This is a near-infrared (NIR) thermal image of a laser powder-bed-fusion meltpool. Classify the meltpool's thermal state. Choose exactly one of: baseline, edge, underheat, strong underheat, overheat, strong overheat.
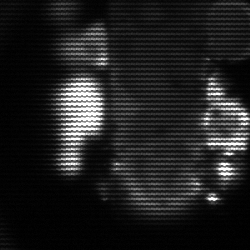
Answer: strong underheat